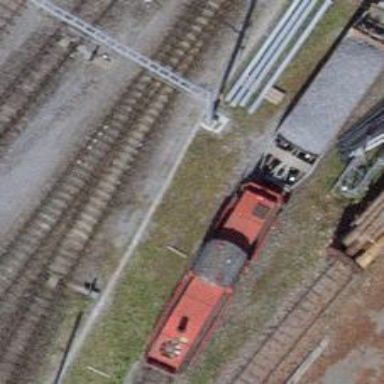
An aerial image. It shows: Siding railway track with electrified contact line.